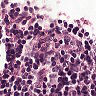
Metastatic tissue present: no